Question: On <URL>, a certificate and a symmetric key:
'''
CREATE CERTIFICATE EncryptTestCert WITH SUBJECT = 'SQLAuthority';
CREATE SYMMETRIC KEY TestTableKey WITH ALGORITHM = TRIPLE_DES ENCRYPTION BY CERTIFICATE EncryptTestCert;
'''
He then shows the encrypted data...

...and states that
> hackers will not be able to make use of it even if they somehow manage to reach the data.
Now I assume that the database master key is stored If so, if a hacker downloads the entire database, or gains access to the server, if the DMK is protected via a password, can't the hacker just use the same code Pinal Dave does to decrypt it? e.g.
'''
OPEN SYMMETRIC KEY TestTableKey DECRYPTION BY CERTIFICATE EncryptTestCert;
SELECT CONVERT(VARCHAR(50),DECRYPTBYKEY(EncryptSecondCol)) AS DecryptSecondCol
FROM TestTable;
'''
If so, what is the correct way to mimic a database on a second server via password encryption, without affecting any service master key settings?
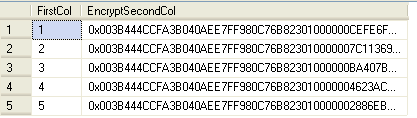
Answer: Not exactly. Automatic opening of a database master key works only if the service master key matches the one from the server where the database has been deployed originally. If the encrypted copy of DMK does not match it, you have to provide the original password.
Here is a related thread with enough links to satisfy your curiosity: <URL>